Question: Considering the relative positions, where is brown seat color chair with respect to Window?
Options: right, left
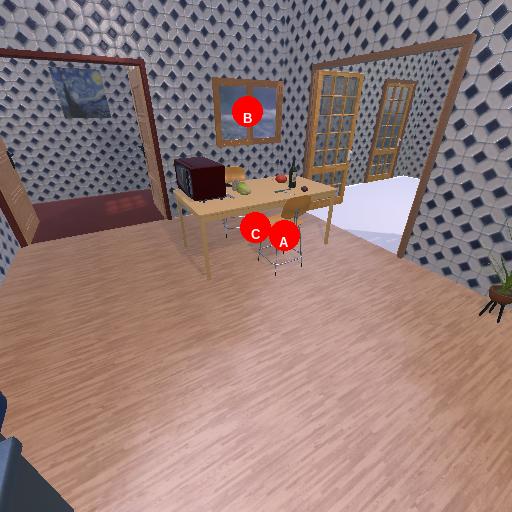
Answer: right